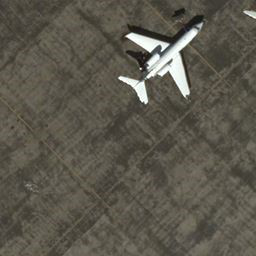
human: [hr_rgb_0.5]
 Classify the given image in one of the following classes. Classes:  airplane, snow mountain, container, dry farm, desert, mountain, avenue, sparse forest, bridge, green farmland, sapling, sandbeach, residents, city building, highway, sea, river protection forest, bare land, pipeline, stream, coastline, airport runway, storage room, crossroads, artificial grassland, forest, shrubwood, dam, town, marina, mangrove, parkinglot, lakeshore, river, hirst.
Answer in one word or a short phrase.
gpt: airplane